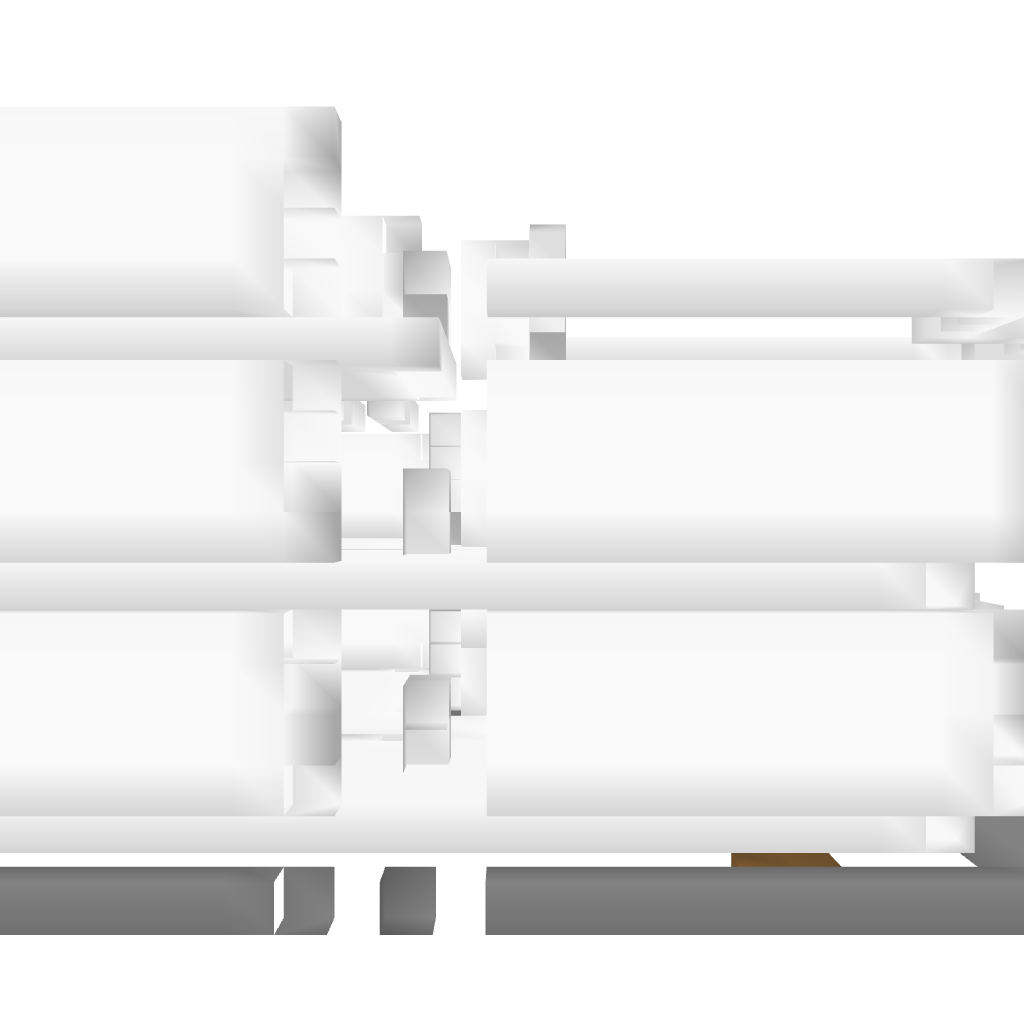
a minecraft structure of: Modern House #3 bad low quality